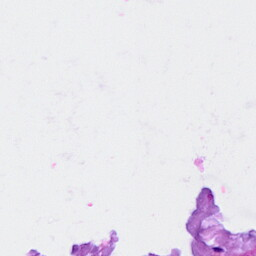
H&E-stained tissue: Breast